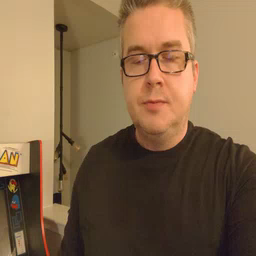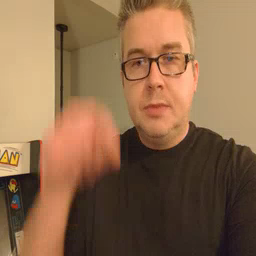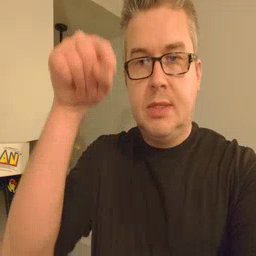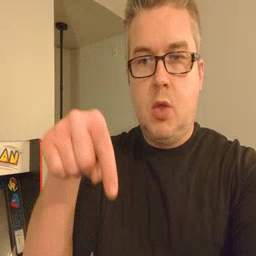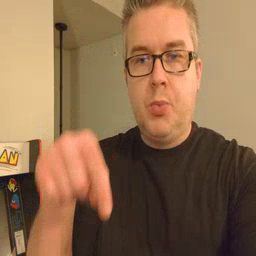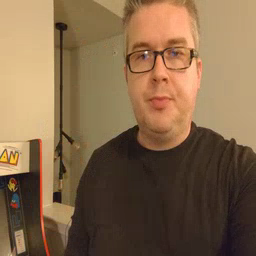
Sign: down